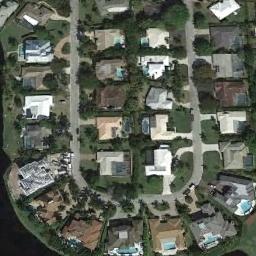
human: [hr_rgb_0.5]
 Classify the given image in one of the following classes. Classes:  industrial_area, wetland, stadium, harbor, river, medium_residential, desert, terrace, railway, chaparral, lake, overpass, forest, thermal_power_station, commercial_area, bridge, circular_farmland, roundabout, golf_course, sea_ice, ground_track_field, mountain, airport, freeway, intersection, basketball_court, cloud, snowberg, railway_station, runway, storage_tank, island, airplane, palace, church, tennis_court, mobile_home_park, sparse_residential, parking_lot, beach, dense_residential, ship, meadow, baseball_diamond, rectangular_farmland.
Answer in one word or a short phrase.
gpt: dense_residential